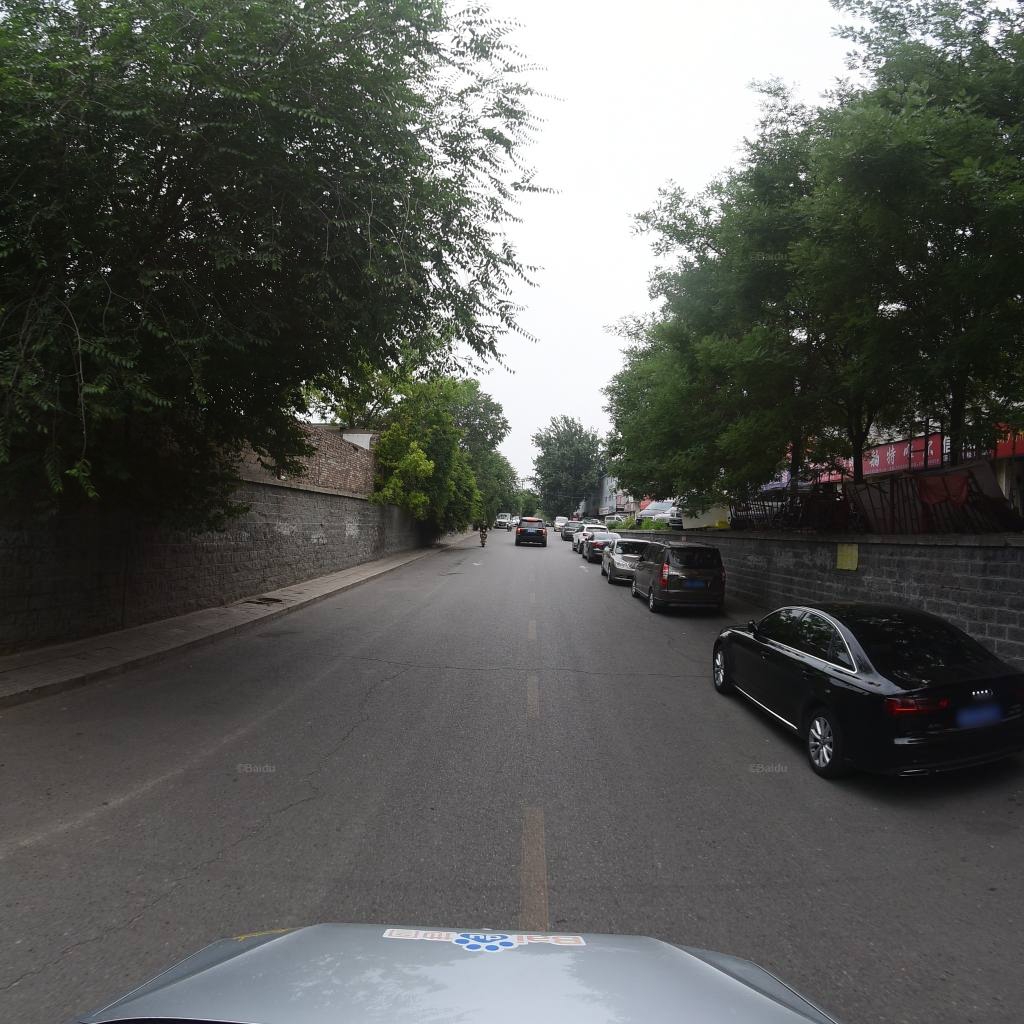
Region: Fengtai
Road damage annotations: transverse crack, longitudinal crack, longitudinal crack